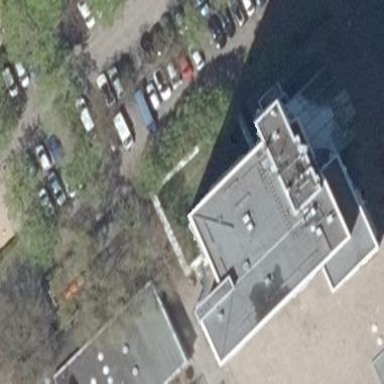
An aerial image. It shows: Building with apartments and flat roof.